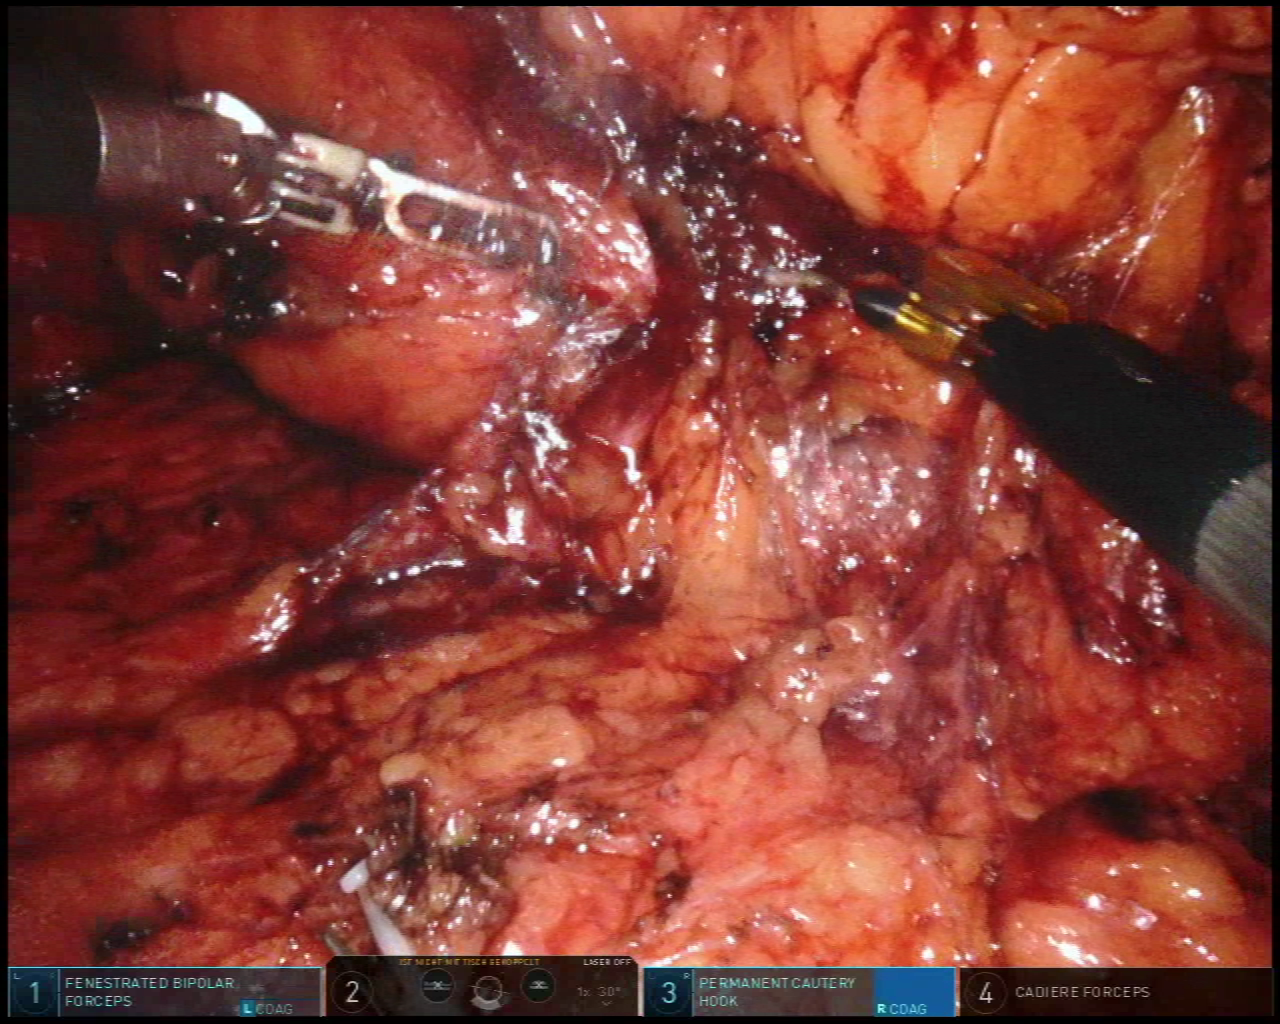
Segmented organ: ureter
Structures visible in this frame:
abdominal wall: no
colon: no
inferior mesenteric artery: no
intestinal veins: no
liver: no
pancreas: no
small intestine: no
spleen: no
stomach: no
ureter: yes
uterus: no
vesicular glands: no